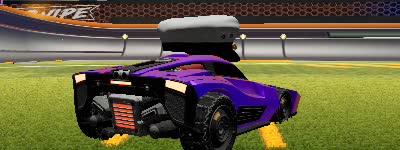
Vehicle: breakout